Interaction volume radius: 5 \u00c5
Interaction volume height: 20 \u00c5
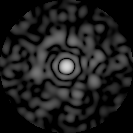
Disorder parameter: 0.8495